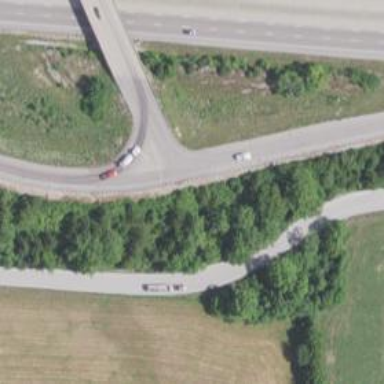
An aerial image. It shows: Asphalt motorway link.